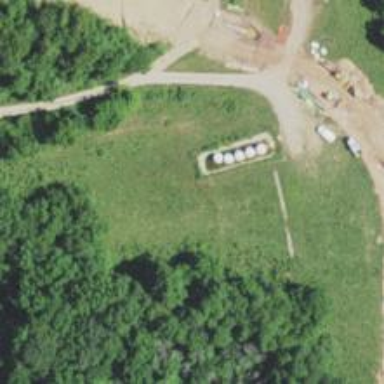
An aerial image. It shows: Storage tank that is man-made.